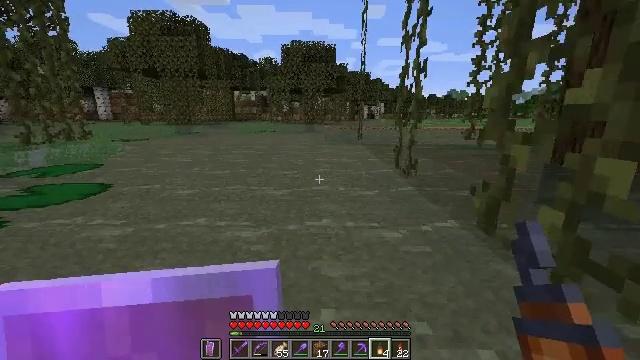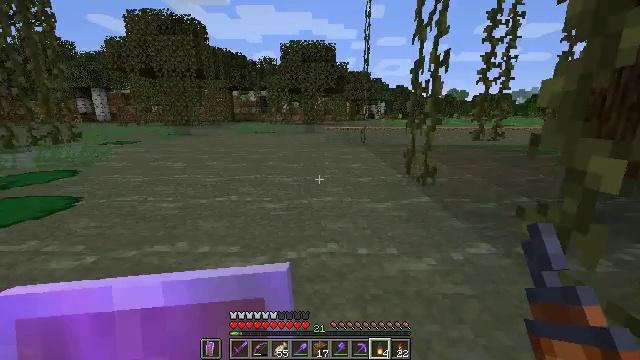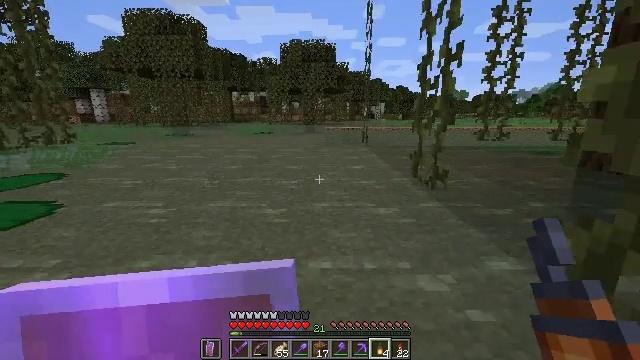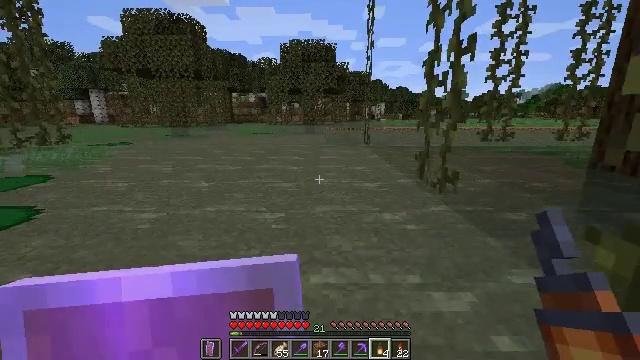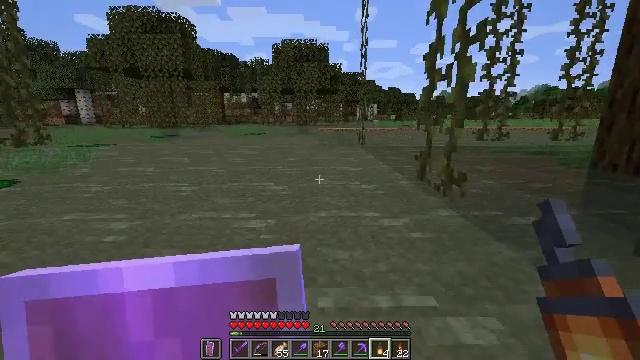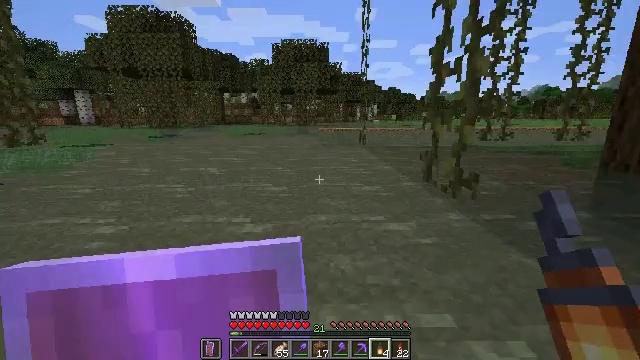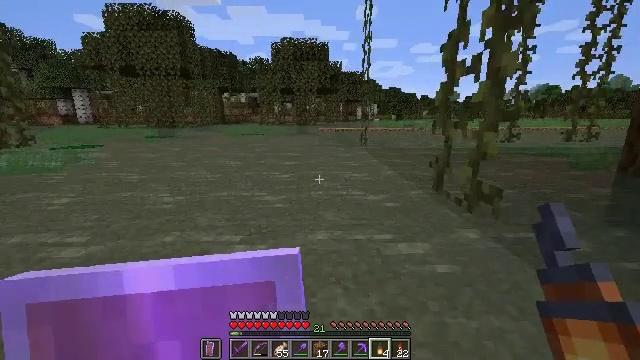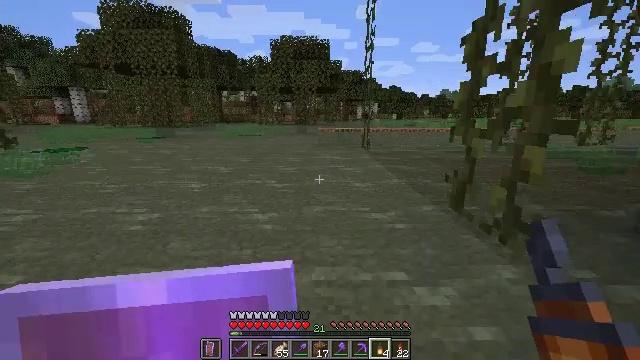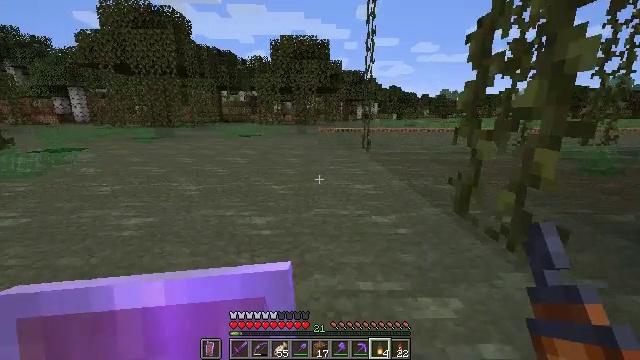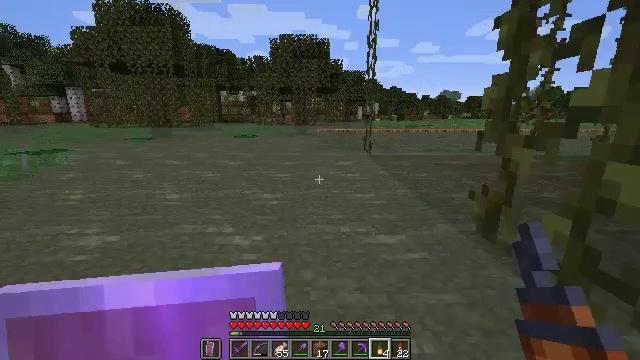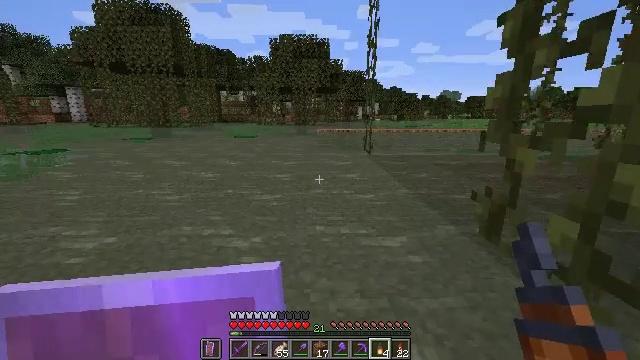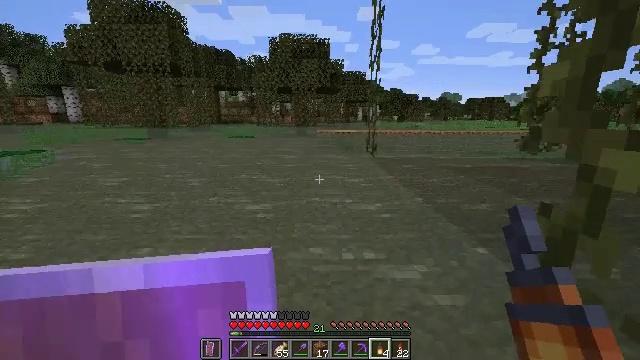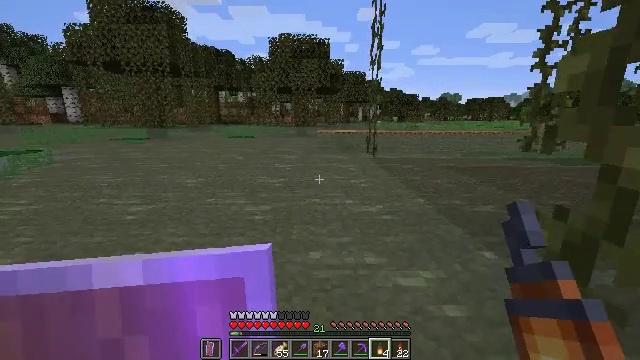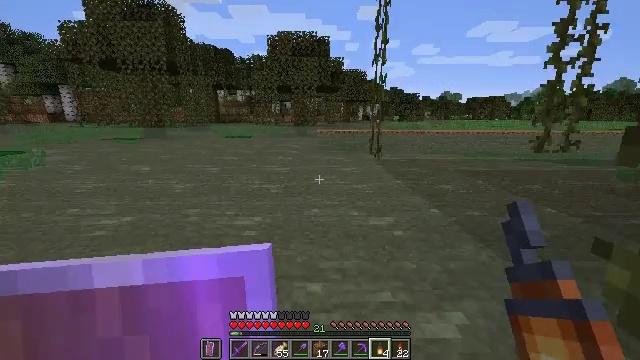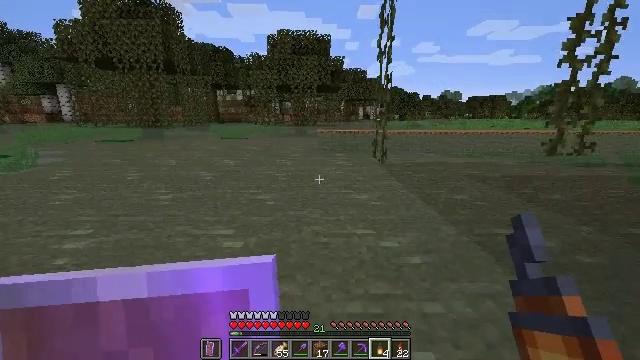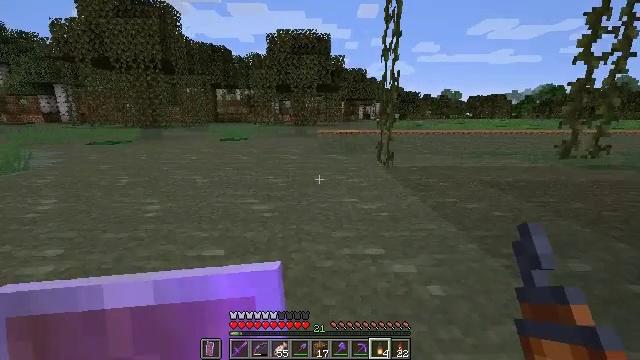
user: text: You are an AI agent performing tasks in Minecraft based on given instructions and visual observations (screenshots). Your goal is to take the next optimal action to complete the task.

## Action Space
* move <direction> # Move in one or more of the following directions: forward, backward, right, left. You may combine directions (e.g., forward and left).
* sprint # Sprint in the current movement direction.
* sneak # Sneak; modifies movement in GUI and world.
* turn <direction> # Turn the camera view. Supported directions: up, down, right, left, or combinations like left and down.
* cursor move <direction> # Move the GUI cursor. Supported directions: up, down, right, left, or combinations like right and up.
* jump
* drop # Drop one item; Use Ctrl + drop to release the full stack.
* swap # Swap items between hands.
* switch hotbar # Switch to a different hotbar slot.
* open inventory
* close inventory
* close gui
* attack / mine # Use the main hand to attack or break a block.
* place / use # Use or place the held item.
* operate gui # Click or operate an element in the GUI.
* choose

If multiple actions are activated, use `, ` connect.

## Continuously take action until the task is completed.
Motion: motion action
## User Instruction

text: Gather oak logs from trees.
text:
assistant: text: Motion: move forward
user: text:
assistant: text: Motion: move forward
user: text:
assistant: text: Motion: move forward
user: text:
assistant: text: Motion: move forward, turn right
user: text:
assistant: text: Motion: move forward
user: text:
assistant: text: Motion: move forward
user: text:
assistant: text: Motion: move forward
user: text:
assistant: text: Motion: move forward
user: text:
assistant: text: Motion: move forward
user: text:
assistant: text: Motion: move forward
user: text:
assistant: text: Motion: move forward
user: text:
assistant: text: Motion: move forward
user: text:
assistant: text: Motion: move forward
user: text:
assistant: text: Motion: move forward
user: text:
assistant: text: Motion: move forward
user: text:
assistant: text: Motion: move forward
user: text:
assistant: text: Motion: move forward
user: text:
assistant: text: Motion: move forward
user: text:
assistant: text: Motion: move forward
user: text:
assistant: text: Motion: move forward
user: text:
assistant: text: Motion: move forward
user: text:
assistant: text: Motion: move forward
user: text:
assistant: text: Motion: move forward
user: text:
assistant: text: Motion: move forward
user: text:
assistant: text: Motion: move forward
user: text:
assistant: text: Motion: move forward
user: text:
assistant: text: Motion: move forward, turn right
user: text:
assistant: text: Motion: move forward
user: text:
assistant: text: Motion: move forward
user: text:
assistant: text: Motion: move forward